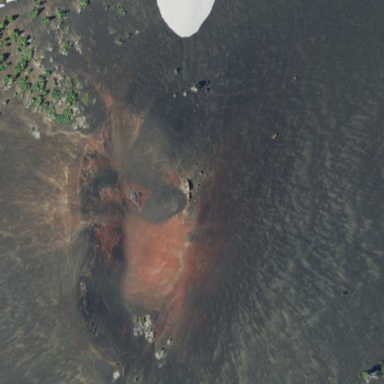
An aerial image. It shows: Volcanic lava field covered with scree.